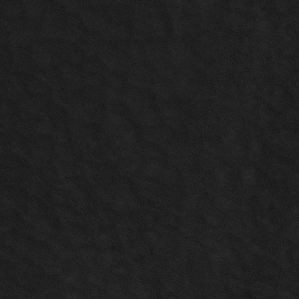
Label: non_frost